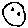
Label: moon